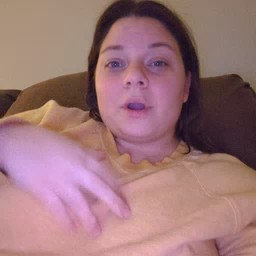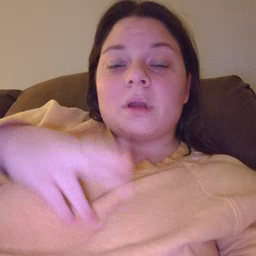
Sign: uncle